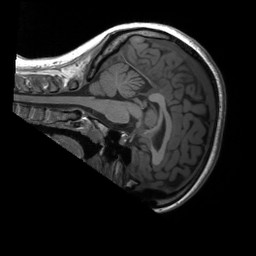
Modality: T1w
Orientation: sagittal
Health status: healthy
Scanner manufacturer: siemens
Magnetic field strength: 3 T
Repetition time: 1.9 s
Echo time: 0.00232 s